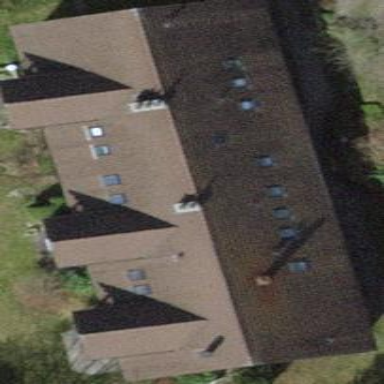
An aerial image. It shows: Gabled roof on building that houses apartments.